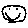
Label: smiley face